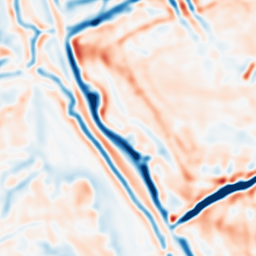
Category: multiscale
Decomposition family: dog
Decomposition parameters: sigma_low: 3
sigma_high: 5
Upsampling method: cubic_catmull_rom
Upsampling parameters: scale: 4
Upsampling scale: 4